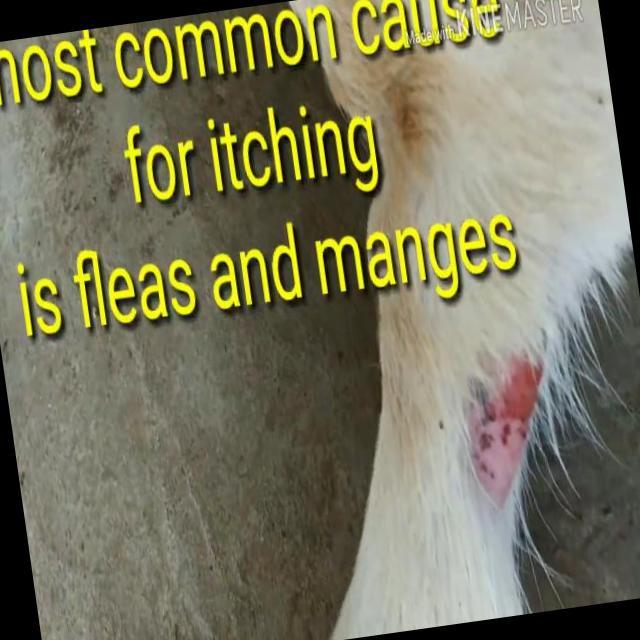
Canine dermatitis — inflammation of the skin presenting with erythema, pruritus, papules, and excoriation. May be allergic, contact, or atopic in origin.